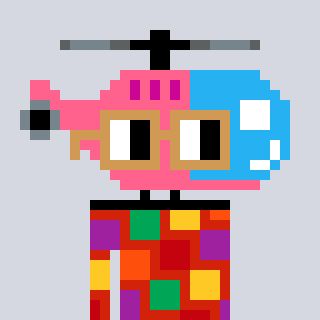
a pixel art character with square brown glasses, a helicopter-shaped head and a red-colored body on a cool background